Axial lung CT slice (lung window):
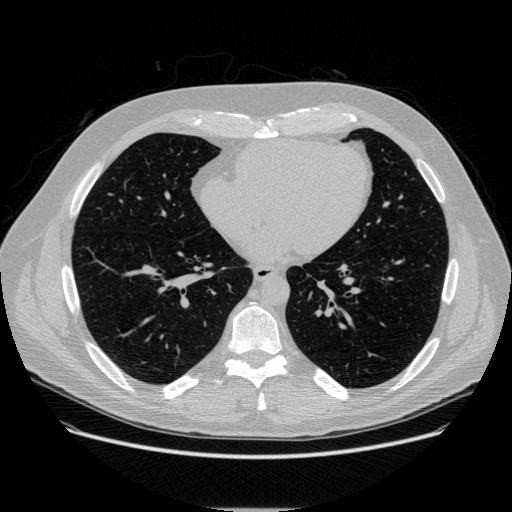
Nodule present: no